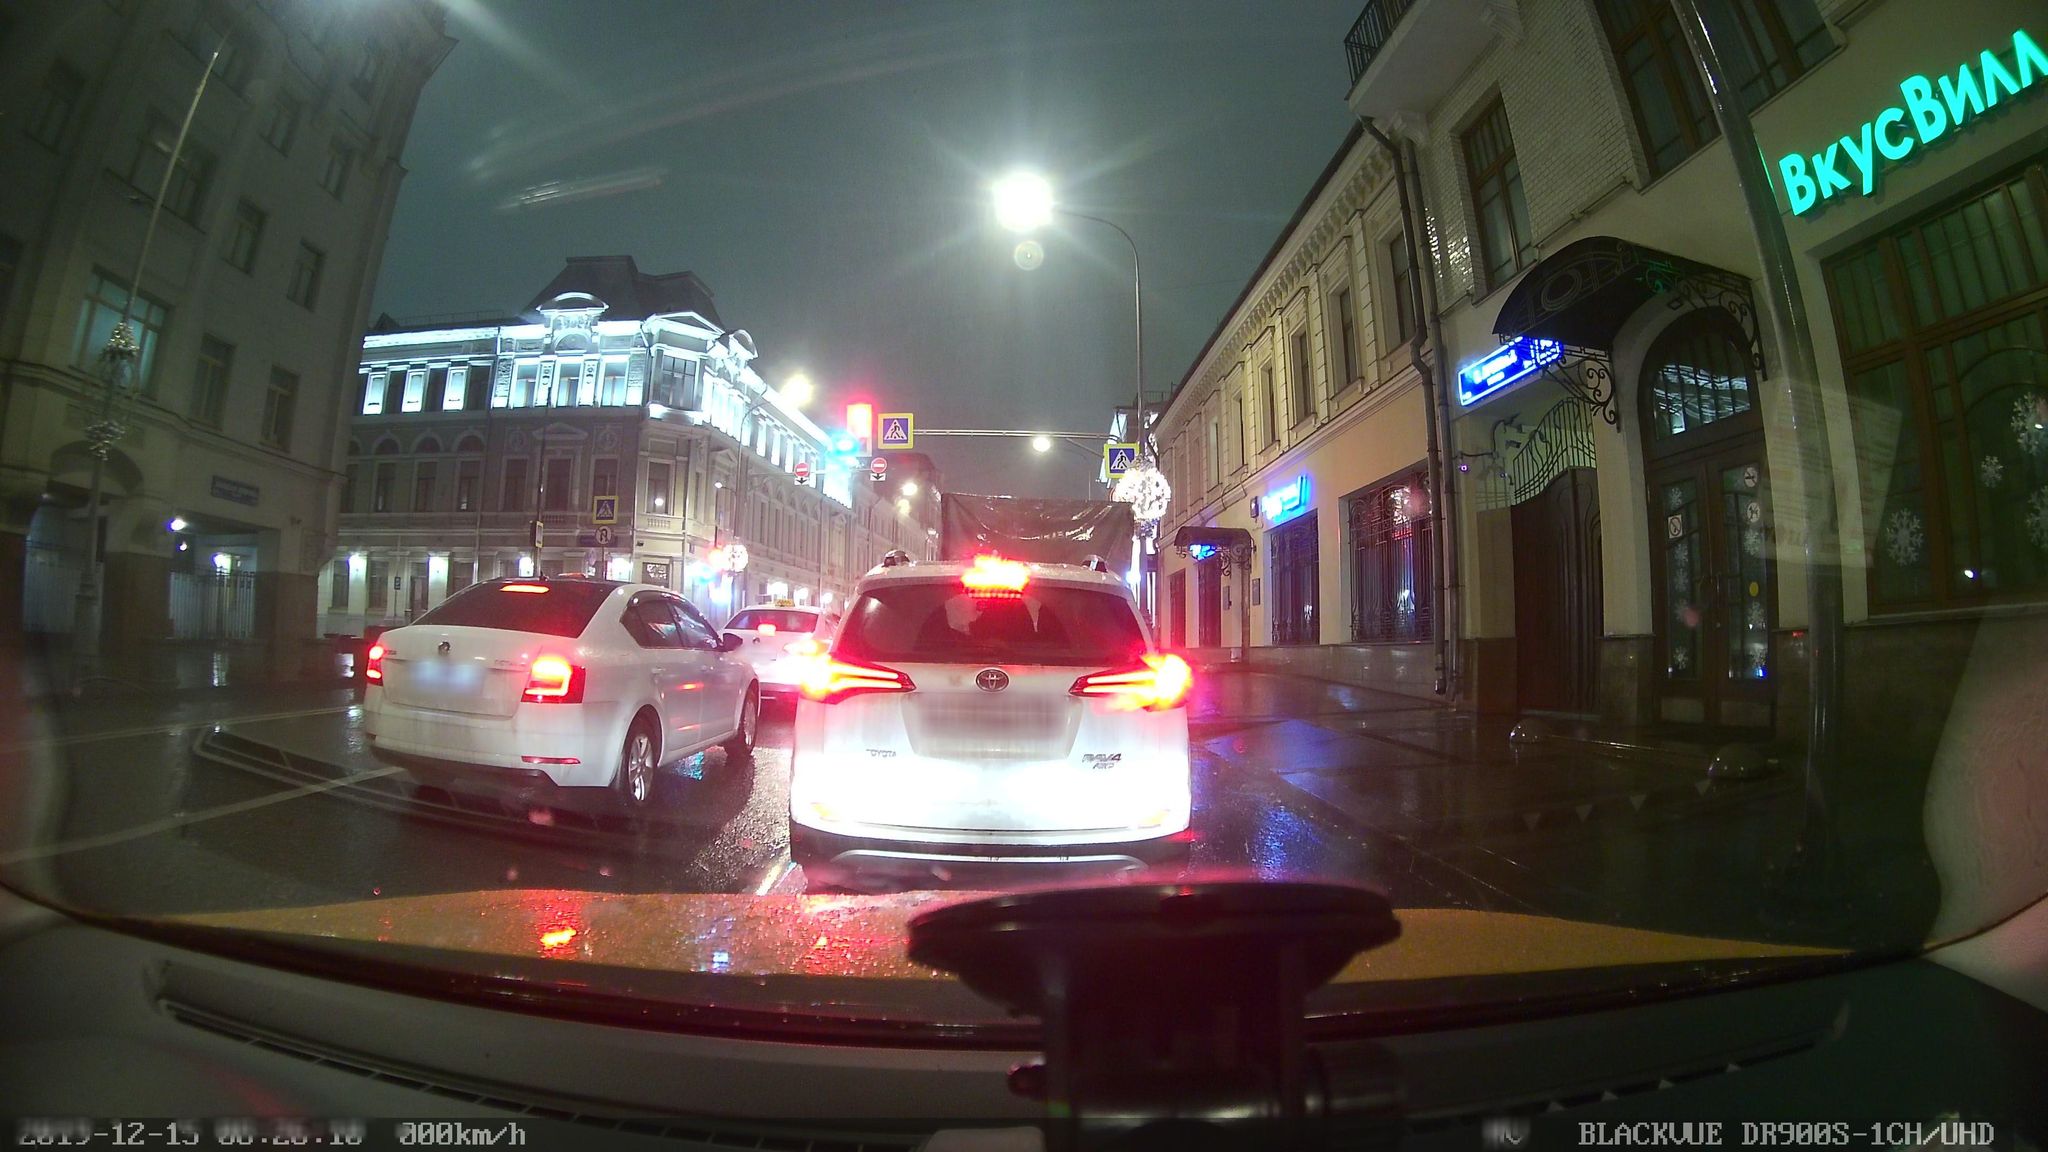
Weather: clear
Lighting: night
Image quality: slightly poor
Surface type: driving surface
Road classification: footway
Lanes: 4
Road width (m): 2.5
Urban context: urban centre
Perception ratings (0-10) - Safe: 1.38, Lively: 7.58, Beautiful: 1.86, Boring: 2.08, Depressing: 5.96, Wealthy: 2.39